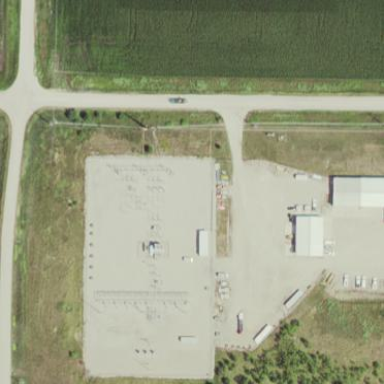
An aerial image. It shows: Outdoor substation at the collector level.